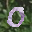
Label: 0